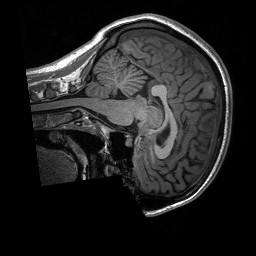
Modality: T1w
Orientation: sagittal
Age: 25
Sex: female
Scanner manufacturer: siemens
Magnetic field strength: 3 T
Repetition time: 2.3 s
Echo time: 0.00197 s